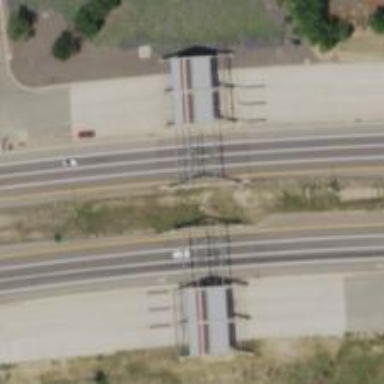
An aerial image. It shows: Toll gantry on the road.